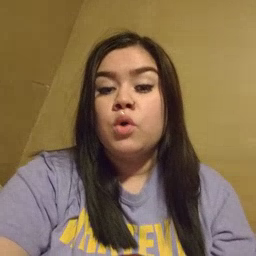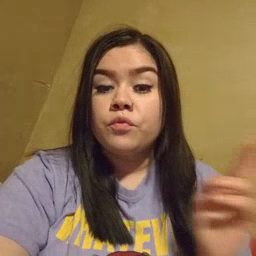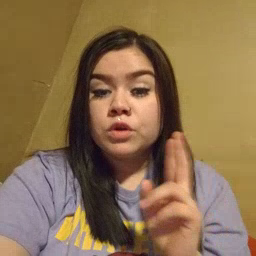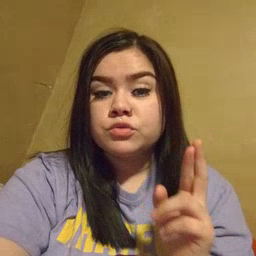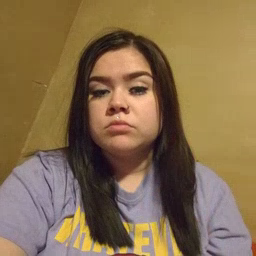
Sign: refrigerator